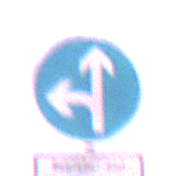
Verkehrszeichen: VorgeschriebeneFahrtrichtungGeradeausOderLinks
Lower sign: BesondereFahrzeugeUndTransportgueter9
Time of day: Night
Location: Outdoor (Urban)
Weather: PartlyCloudy
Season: NotSpecified
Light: Artificial